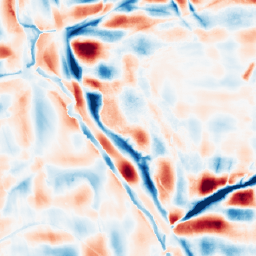
Category: wavelet
Decomposition family: wavelet_dwt
Decomposition parameters: wavelet: db4
level: 5
Upsampling method: nearest
Upsampling parameters: scale: 2
Upsampling scale: 2